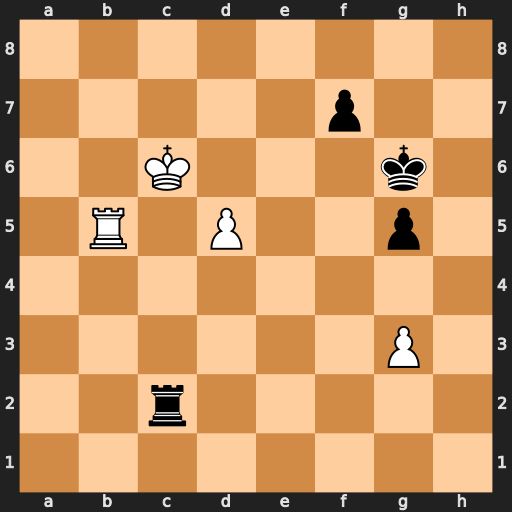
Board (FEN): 8/5p2/2K3k1/1R1P2p1/8/6P1/2r5/8
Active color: w
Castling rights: -
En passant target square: -
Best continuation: Rc5 Rd2 d6 Kf6 Rd5